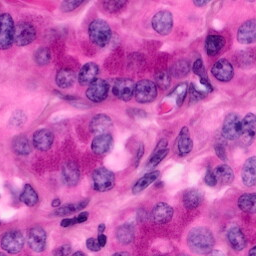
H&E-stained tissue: Pancreatic